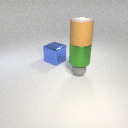
large green metal cylinder above small gray rubber sphere